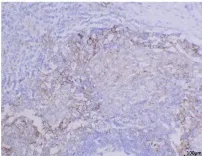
Baseline PET-CT imaging and pathologic results. (E) The Dako PD-L1 22C3 assay immunohistochemistry assay for PD-L1 expression revealed that the tumor proportion score (TPS) was 35%. Scale bar = 100mum.
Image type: pathology (immunostaining)